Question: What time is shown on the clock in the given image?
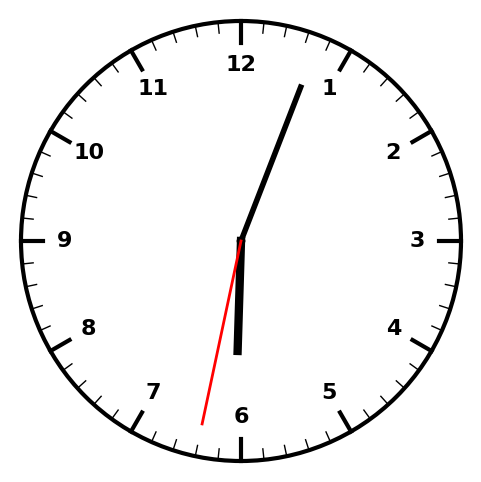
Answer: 06:03:32